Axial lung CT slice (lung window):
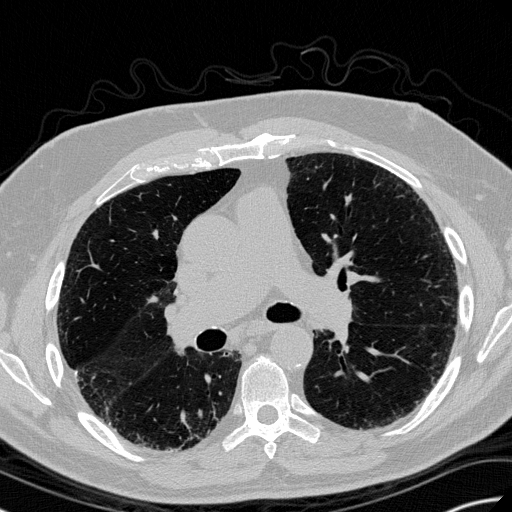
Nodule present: no